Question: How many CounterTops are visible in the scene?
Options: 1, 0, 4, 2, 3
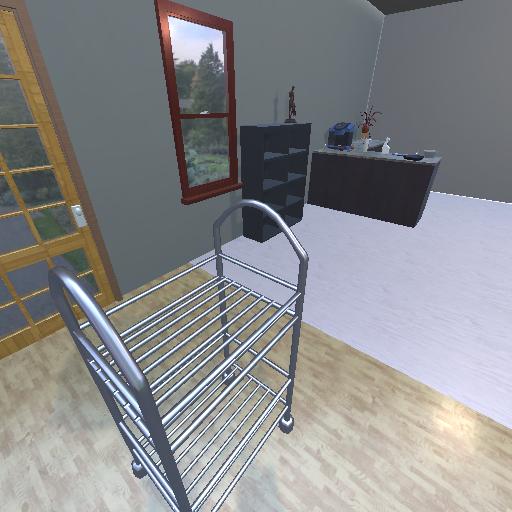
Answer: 1